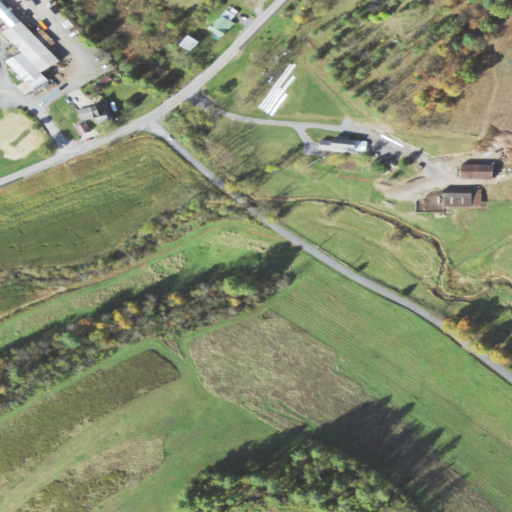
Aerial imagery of valley in Pennsylvania named Stillhouse Hollow containing pasture, open development, mixed forest, low intensity development, grassland, medium intensity development, deciduous forest, high intensity development, and evergreen forest